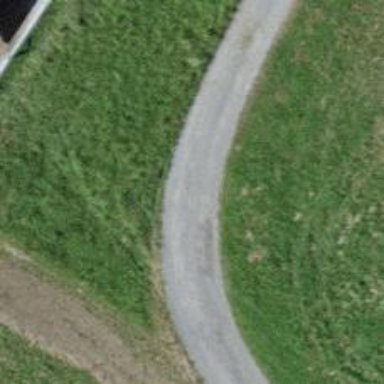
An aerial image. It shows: Track with grade 1 quality.